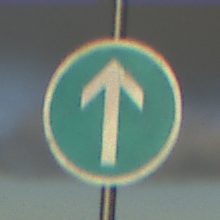
Verkehrszeichen: VorgeschriebeneFahrtrichtungGeradeaus
Umgebung: Outdoor, Nature
Tageszeit: SunriseSunset
Wetter: PartlyCloudy
Licht: Natural
Jahreszeit: NotSpecified
Kontrast: HighContrast